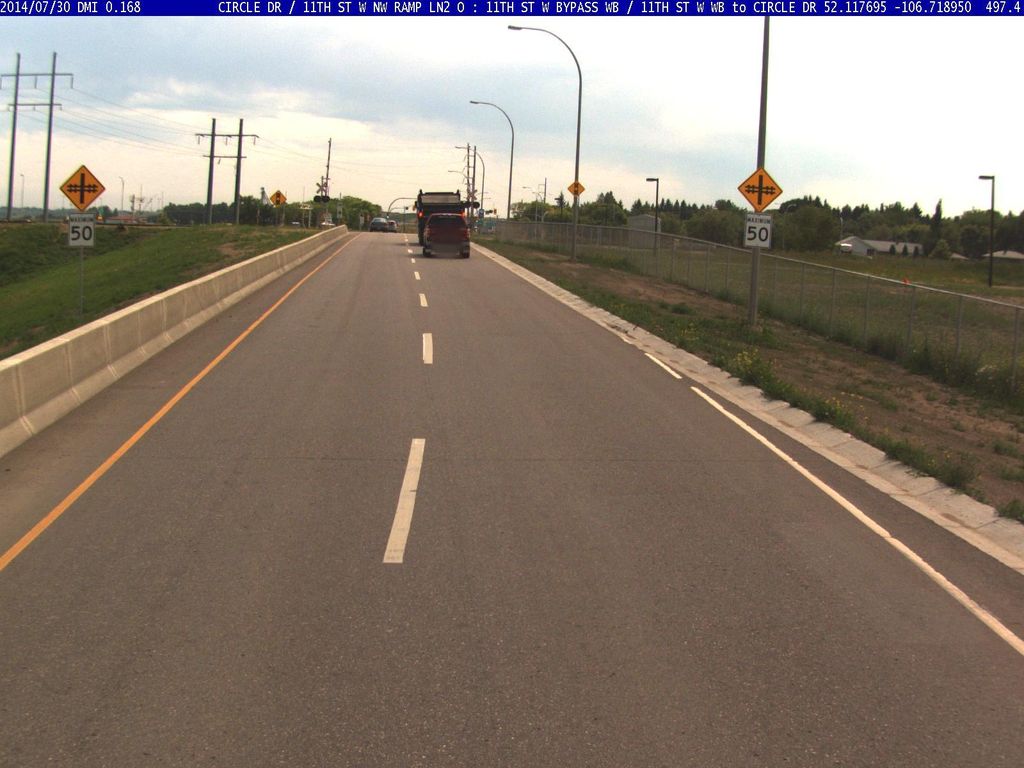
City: saskatoon